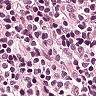
Metastatic tissue present: no